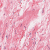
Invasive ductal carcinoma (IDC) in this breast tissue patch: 0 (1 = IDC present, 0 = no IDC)